Group 1:
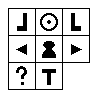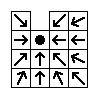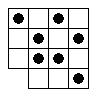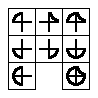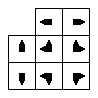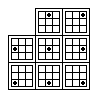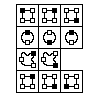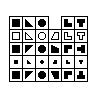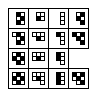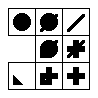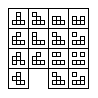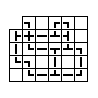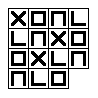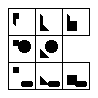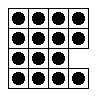
Group 2:
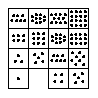
Rule separating the two groups: It is possible to deduce the contents of the missing square vs. not so.
Concepts: choice, convey_enough_information
Comments: All examples show grids of squares with an image in each square, such that there is some "rule" the images within the grid obey. The "rule" can be about how the images relate to their neighbors, it can involve the position of the images in the grid, and it can involve properties of the grid considered as a whole. One square from somewhere along the edge of the grid is removed.

Intentionally left out of this Problem (shown above sorted ambiguously) are cases in which the rule is not possible to deduce without seeing more squares. Due to this choice to omit those kinds of examples from the right, another acceptable solution is "it is possible to deduce the contents of the missing square once the underlying rule is understood vs. not so."
Author: Aaron David Fairbanks
Reference: https://en.wikipedia.org/wiki/Raven%27s_Progressive_Matrices